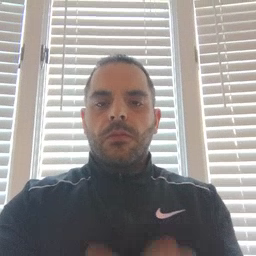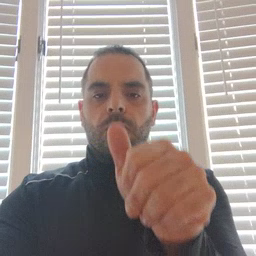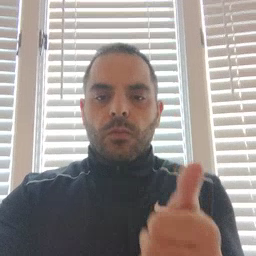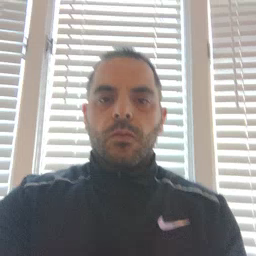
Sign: another